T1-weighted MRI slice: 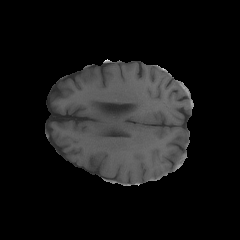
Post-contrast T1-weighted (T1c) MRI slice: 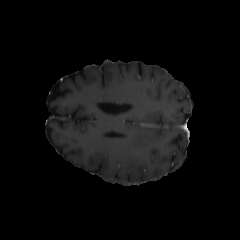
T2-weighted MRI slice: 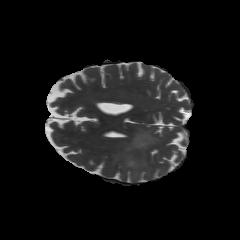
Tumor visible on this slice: yes